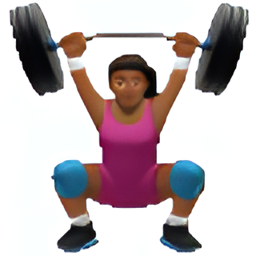
Name: woman weight lifting type 5
Emoji: 🏋🏾‍♀️
Group: People & Body
Sub-group: person-sport